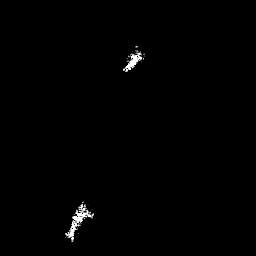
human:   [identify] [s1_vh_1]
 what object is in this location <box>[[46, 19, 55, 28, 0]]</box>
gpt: <ref>1 medium ship at the top</ref>

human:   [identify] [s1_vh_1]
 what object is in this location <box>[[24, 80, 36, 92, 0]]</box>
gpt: <ref>1 medium ship at the bottom</ref>